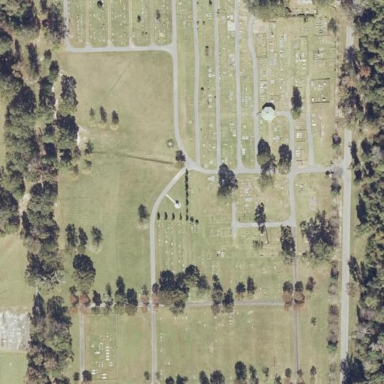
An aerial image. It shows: Cemetery.